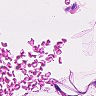
Metastatic tissue present: no